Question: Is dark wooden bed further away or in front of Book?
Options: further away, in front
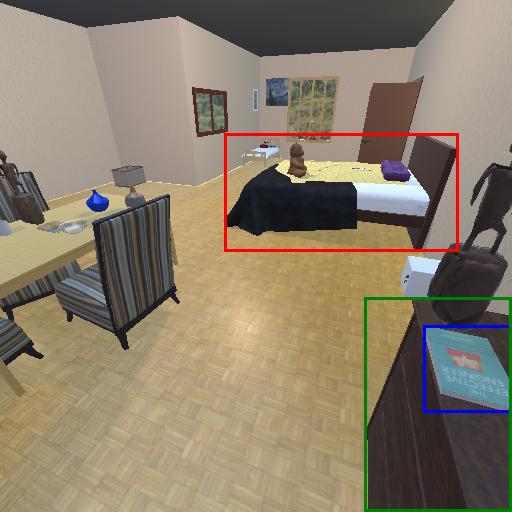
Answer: further away